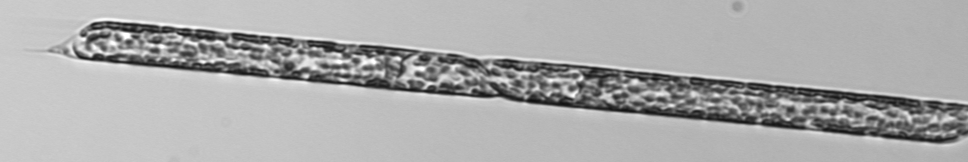
Label: Rhizosolenia